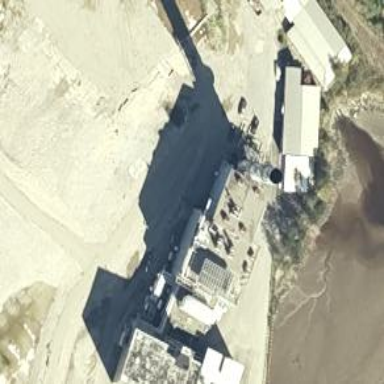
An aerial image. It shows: Gas turbine power generator.